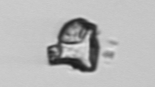
Label: Delphineis